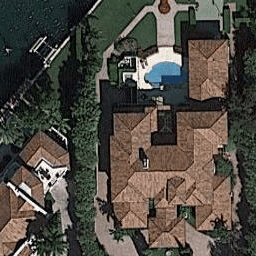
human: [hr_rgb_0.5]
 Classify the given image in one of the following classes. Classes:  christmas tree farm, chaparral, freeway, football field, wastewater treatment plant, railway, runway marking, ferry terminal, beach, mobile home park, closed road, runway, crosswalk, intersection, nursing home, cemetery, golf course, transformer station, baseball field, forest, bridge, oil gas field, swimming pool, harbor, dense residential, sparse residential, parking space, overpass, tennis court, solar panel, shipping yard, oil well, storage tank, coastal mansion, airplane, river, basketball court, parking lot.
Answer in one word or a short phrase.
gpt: coastal mansion